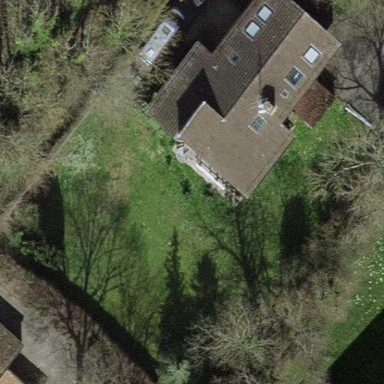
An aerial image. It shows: Garden enclosed by fence.